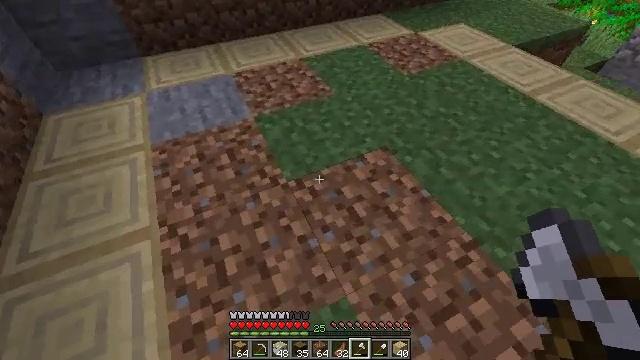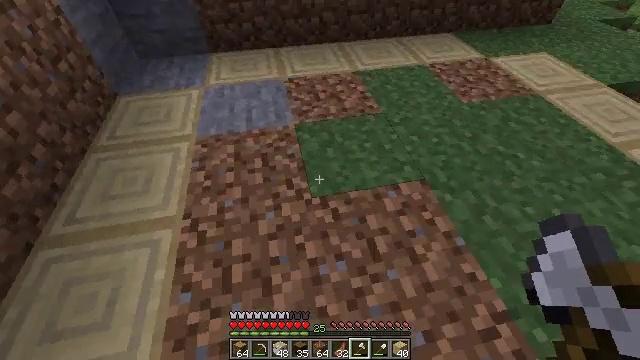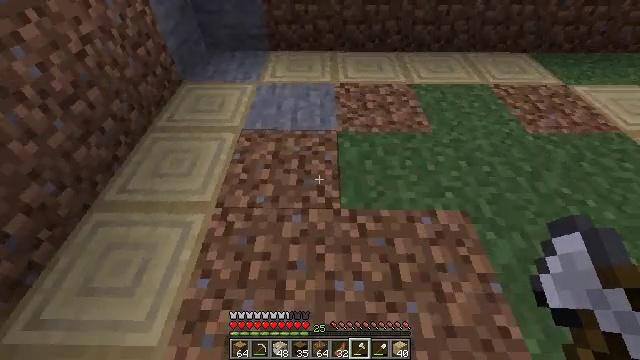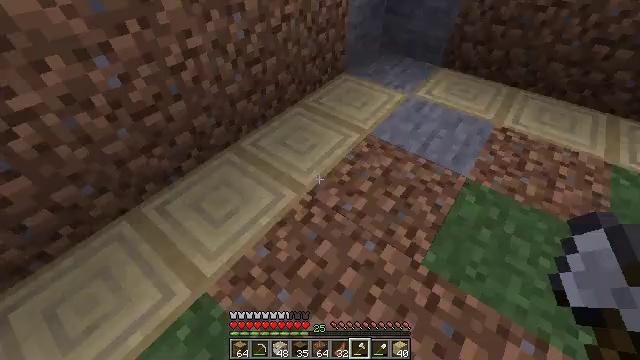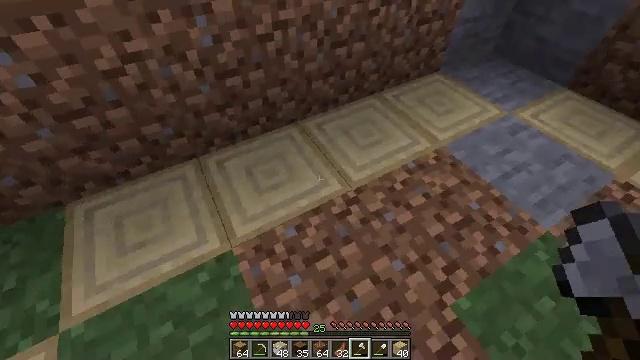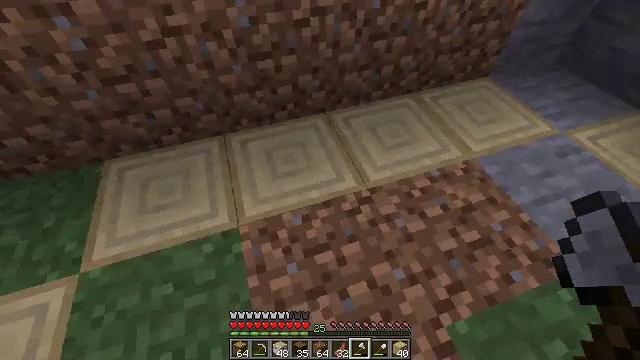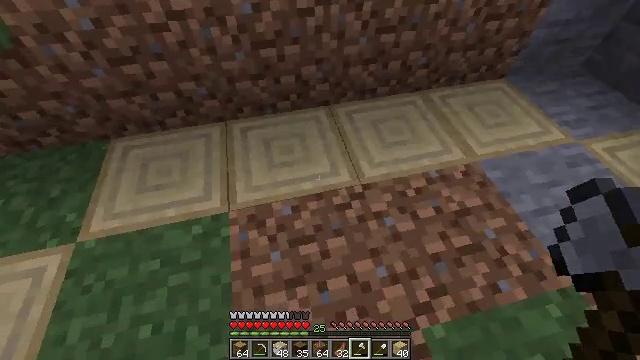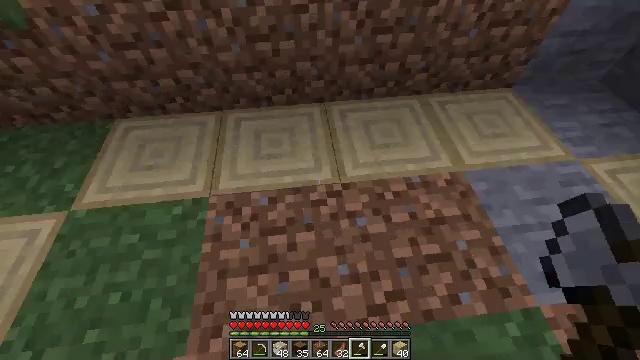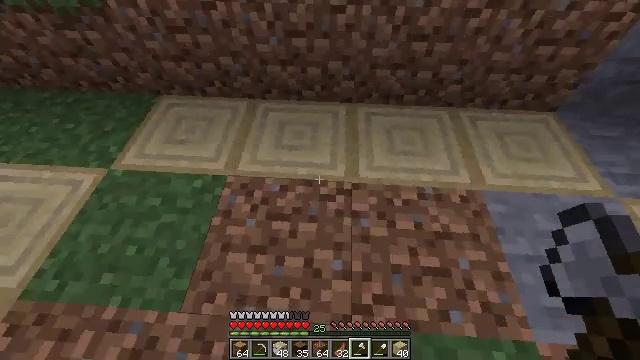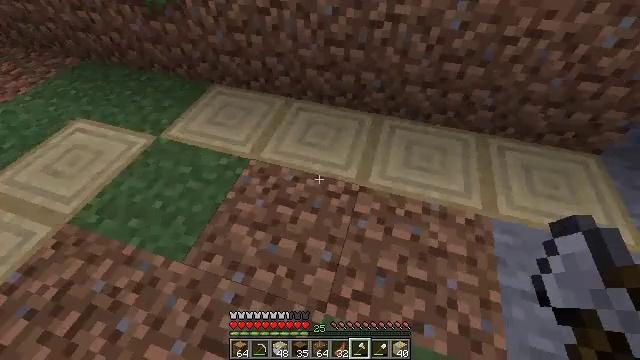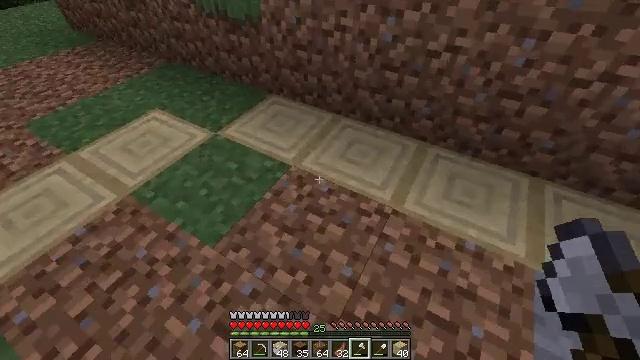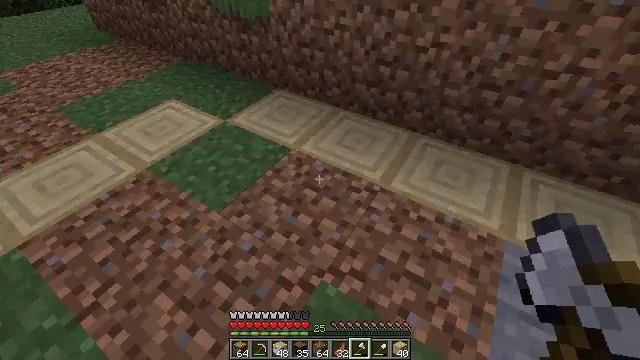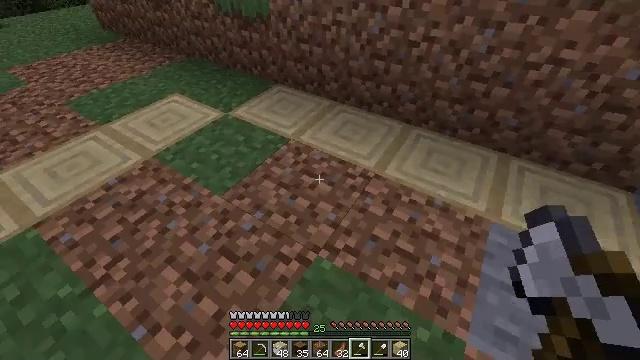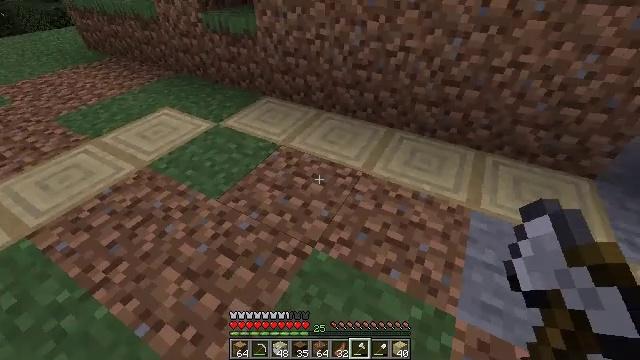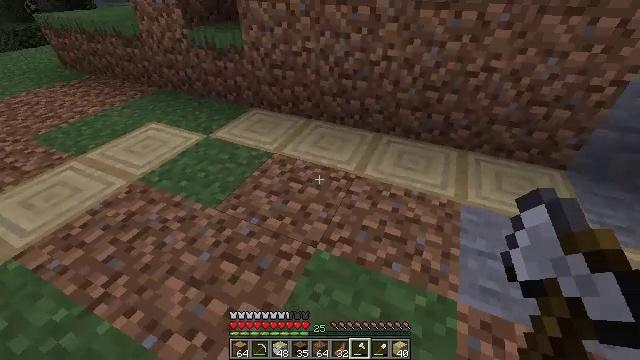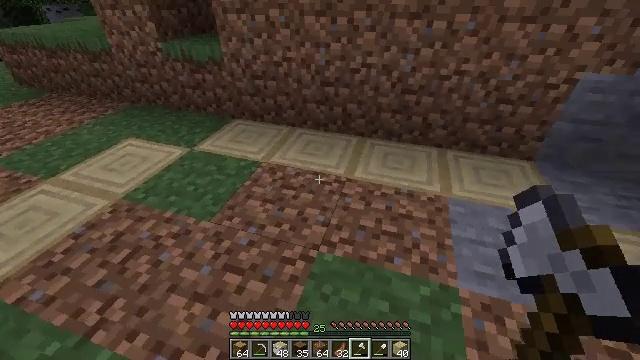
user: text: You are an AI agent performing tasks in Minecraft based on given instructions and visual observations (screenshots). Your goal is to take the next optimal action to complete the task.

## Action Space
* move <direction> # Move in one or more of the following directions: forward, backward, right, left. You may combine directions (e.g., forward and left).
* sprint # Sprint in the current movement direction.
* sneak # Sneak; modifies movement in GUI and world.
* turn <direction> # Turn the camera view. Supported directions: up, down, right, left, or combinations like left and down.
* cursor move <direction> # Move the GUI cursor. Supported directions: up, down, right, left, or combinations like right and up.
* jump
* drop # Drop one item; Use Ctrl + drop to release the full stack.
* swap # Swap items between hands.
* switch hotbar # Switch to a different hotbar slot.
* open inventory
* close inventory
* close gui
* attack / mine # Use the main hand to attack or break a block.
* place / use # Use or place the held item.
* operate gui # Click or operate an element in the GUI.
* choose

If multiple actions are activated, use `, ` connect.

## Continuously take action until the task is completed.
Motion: motion action
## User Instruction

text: Break the stripped birch log for wood.
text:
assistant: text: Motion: move forward and move right, turn left and up
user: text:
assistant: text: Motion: move forward, turn left
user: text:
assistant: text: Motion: move forward and move right, turn left
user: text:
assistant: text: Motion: move forward and move right, turn left and down
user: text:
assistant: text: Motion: move right, turn left and down
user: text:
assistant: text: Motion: move right, turn left and down
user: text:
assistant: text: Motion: move back and move right, turn left
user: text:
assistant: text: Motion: move back and move right, turn left
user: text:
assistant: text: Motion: move back and move right, turn left and up
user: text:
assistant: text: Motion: move back, turn left and up
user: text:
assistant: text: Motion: move back, turn left and up
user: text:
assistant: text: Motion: move back
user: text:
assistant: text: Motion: move left, turn right and up
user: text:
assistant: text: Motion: move left, turn right and up
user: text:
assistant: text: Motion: move left, turn right and up
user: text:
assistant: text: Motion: turn right and up
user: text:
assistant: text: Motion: no_op
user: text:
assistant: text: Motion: turn up
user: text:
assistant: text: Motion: no_op
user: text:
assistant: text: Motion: no_op
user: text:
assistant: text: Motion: no_op
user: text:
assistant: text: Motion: no_op
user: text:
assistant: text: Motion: no_op
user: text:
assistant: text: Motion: no_op
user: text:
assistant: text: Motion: no_op
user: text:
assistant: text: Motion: no_op
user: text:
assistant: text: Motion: no_op
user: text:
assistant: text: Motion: no_op
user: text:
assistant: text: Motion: no_op
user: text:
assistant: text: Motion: no_op